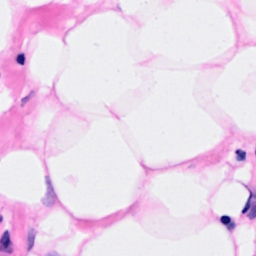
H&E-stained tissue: Breast